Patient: sex M, age 42
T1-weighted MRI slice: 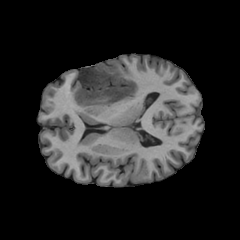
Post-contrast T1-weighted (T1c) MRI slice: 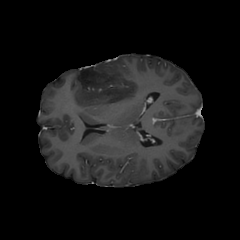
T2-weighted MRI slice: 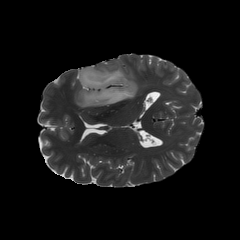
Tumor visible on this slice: yes
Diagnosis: Astrocytoma, IDH-mutant
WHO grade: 4